Interaction volume radius: 5 \u00c5
Interaction volume height: 35 \u00c5
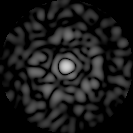
Disorder parameter: 0.844